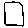
Label: square